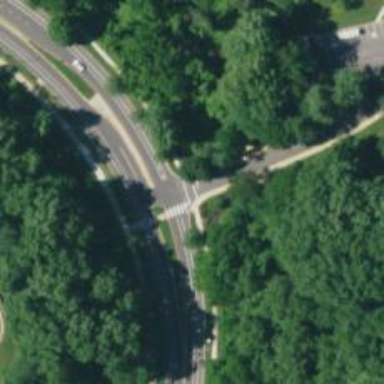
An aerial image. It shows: Uncontrolled road crossing.